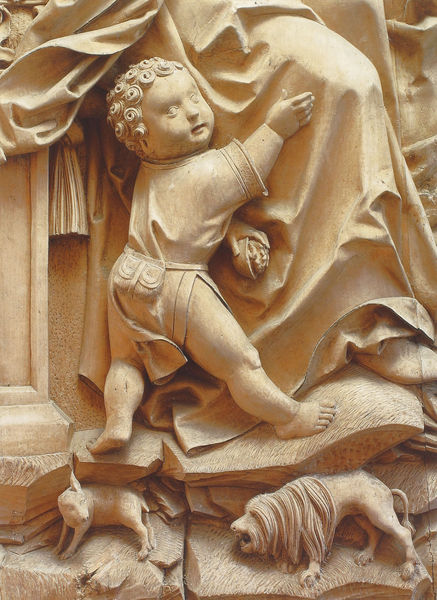
Titel: Bieselbach, Gemeinde Horgau bei Augsburg, Kapelle hl. Franziskus Xaverius, Hochaltar
Standort: Bieselbach, Kapelle hl. Franziskus Xaverius (EU - D - Bayern)
Schlagwörter: felsen, hand, landschaft, holz, marmor, säule, weiss, gürtel, hund, tiere, wiese, falten, johannes, stehen, stein, gehen, gewand, stehend, kind, mutter, locken, frucht, skulptur, statue, beine, relief, füße, fels, figuren, detail, festhalten, quaste, knie, foto, lamm, schaf, knabe, fuss, barfuß, greifen, tasche, schuh, sandstein, jesus, halb, mittelalter, prinz, löwe, nuss, walnuß, scnitzerei, wanken, relkief, locjken, halbrelief löwe kleinkind knie mutter